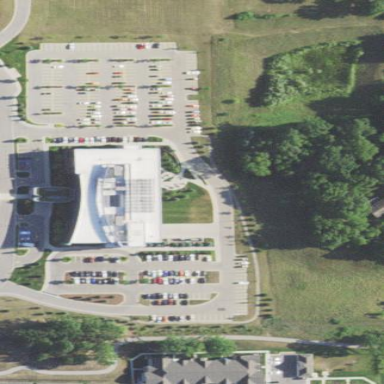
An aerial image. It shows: Healthcare clinic is depicted in the image.